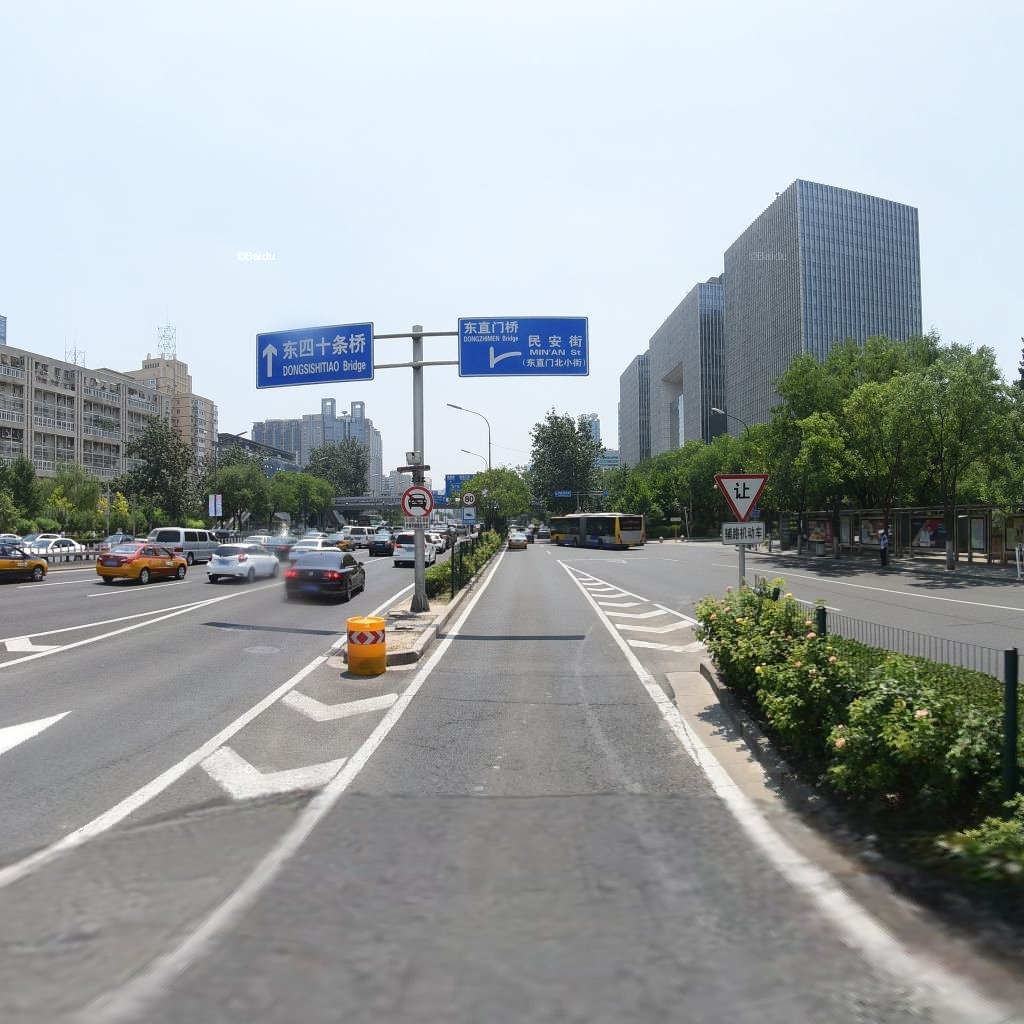
Region: Dongcheng
Road damage annotations: transverse crack, longitudinal crack, manhole cover, transverse crack